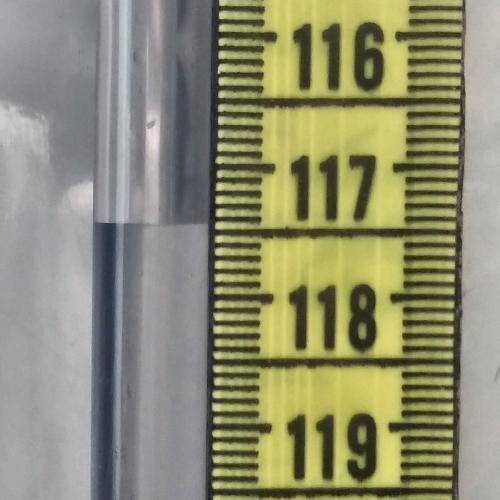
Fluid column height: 117.4 cm